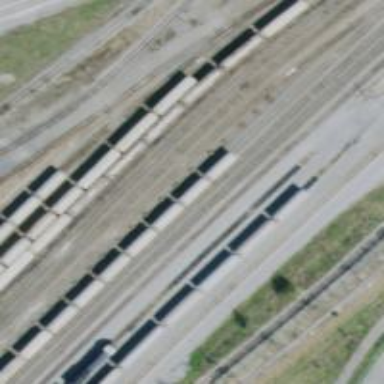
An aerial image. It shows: Railway siding for service.